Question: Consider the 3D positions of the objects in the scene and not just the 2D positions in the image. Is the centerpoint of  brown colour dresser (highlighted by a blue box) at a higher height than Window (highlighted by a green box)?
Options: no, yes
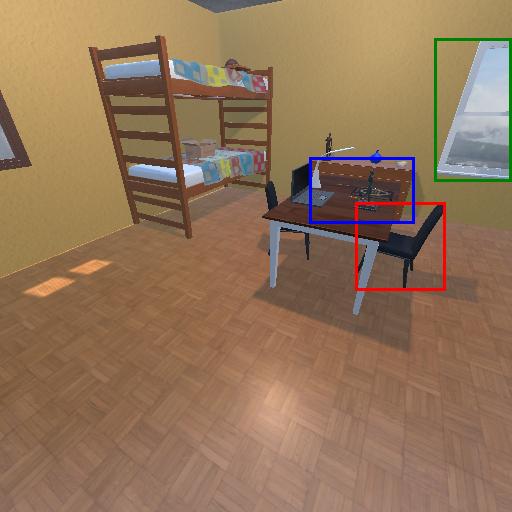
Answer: no